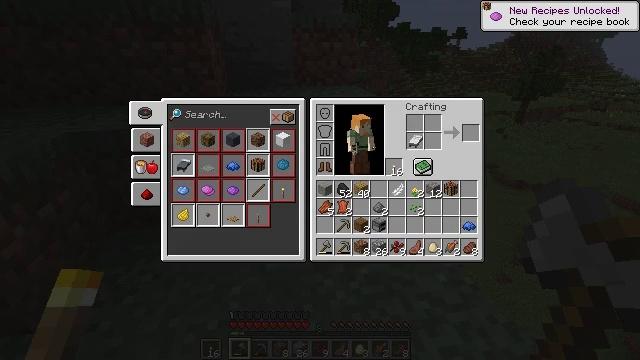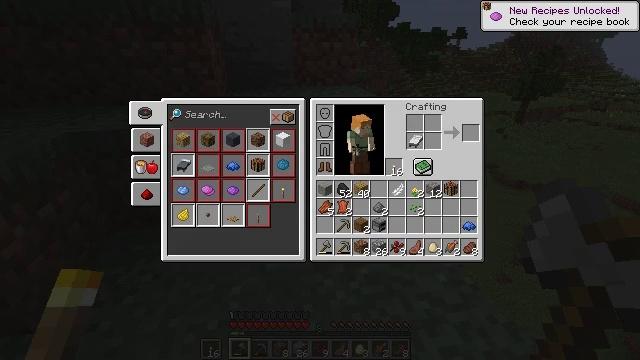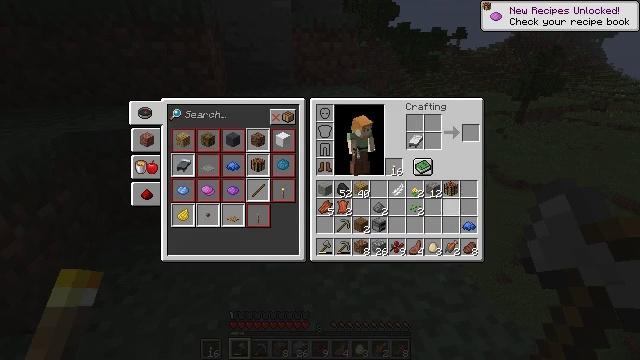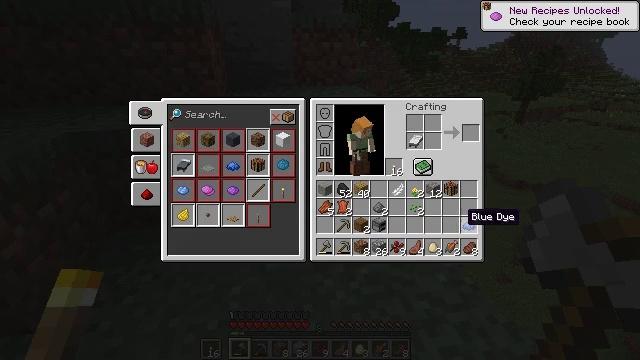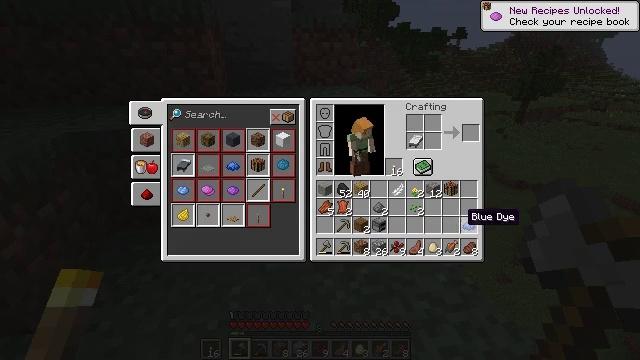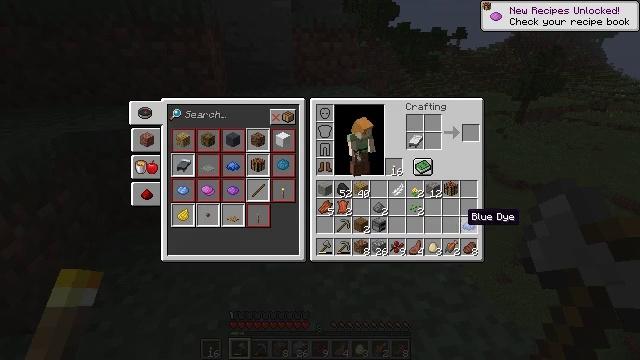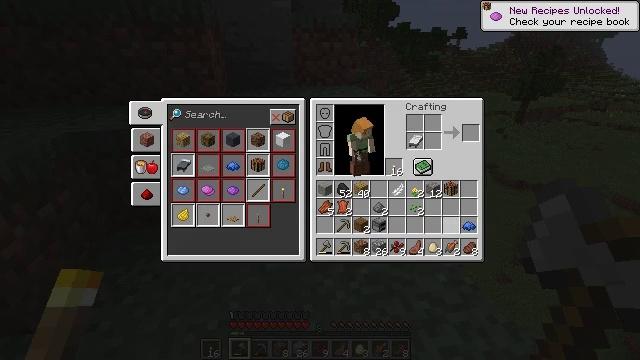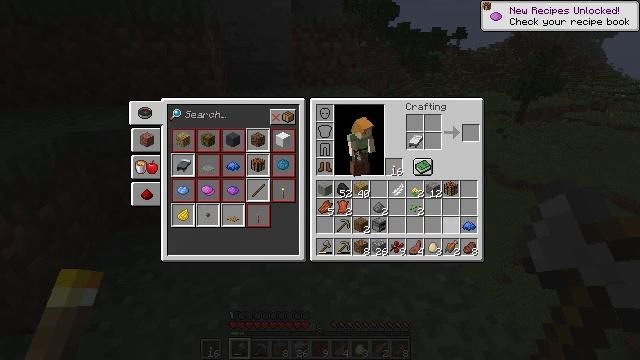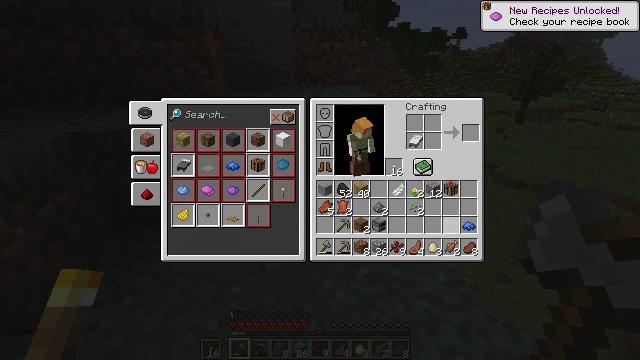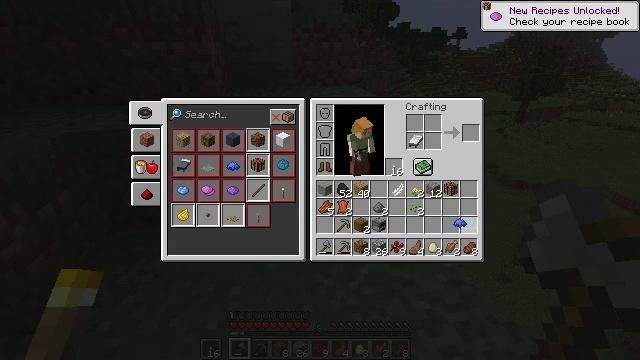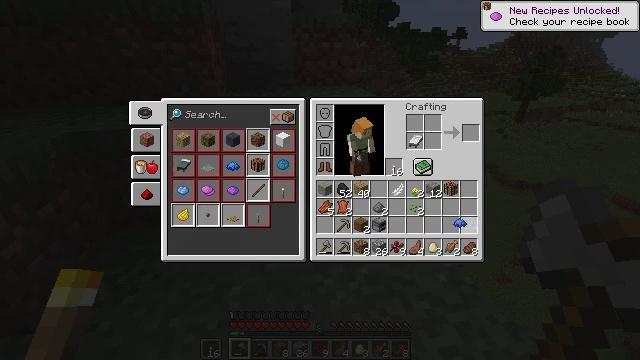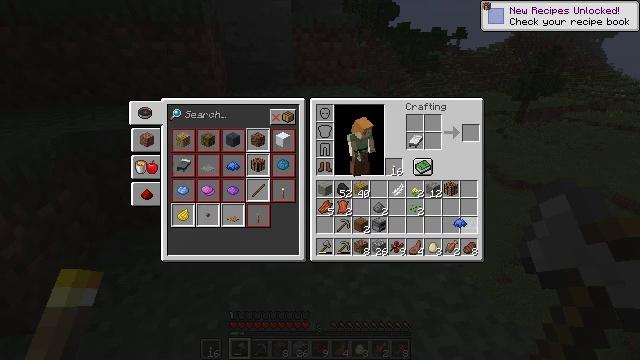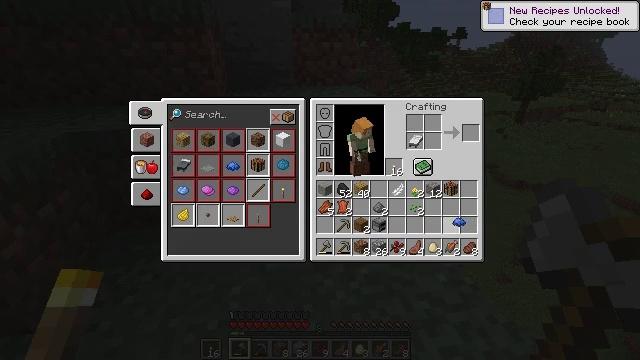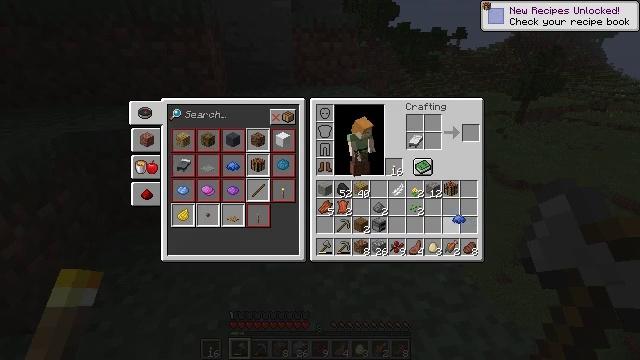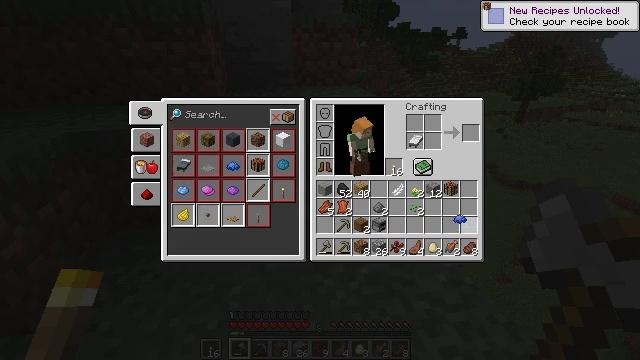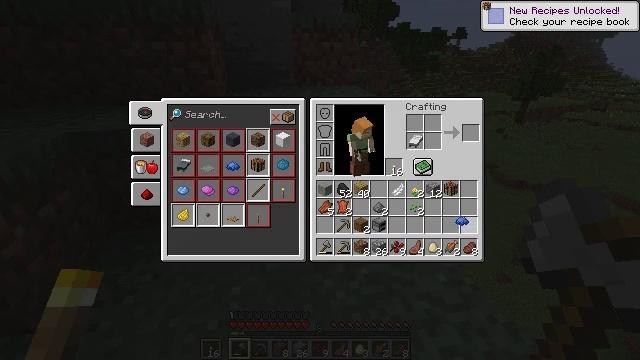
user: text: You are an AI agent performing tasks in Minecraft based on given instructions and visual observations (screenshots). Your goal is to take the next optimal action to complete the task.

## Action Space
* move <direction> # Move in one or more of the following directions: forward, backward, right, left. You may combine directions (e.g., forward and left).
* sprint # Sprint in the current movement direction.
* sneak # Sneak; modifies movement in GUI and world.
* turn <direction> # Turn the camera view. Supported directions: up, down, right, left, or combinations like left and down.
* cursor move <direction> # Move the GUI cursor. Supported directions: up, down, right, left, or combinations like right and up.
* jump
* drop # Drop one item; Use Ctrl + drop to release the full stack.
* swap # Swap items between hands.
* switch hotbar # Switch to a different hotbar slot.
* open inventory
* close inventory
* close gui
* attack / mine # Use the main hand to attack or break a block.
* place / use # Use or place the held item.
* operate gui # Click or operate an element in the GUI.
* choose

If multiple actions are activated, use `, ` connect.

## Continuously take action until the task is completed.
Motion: motion action
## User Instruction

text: Make a blue bed using wool and planks.
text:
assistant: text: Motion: cursor move right and down
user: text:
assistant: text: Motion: cursor move right and down
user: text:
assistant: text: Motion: cursor move down
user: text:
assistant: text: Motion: no_op
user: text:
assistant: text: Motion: no_op
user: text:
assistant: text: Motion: no_op
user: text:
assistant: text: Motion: no_op
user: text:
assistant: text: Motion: no_op
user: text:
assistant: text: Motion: operate gui
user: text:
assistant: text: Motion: operate gui
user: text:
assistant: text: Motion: operate gui
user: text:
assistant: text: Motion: no_op
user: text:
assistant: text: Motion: no_op
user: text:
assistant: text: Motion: no_op
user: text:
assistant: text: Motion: no_op
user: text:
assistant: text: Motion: no_op
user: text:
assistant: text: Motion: no_op
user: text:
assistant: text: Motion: operate gui
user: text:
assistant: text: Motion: operate gui
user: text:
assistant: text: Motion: cursor move up
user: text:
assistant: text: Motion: cursor move up
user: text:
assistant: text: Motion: cursor move up
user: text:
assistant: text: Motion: cursor move up
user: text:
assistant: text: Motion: cursor move up
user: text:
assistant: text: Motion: no_op
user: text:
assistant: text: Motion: no_op
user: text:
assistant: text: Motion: no_op
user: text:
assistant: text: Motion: no_op
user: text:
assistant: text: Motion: cursor move down
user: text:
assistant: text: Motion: cursor move down